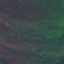
Land use / land cover class: Forest